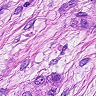
Metastatic tissue present: yes